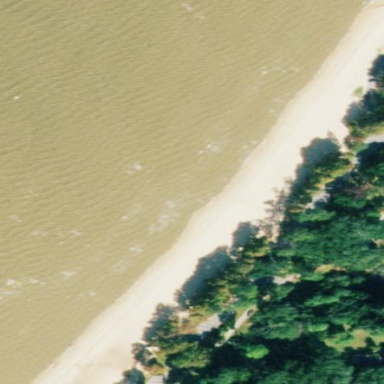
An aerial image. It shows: Beautiful beach with natural surroundings.